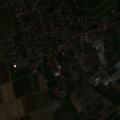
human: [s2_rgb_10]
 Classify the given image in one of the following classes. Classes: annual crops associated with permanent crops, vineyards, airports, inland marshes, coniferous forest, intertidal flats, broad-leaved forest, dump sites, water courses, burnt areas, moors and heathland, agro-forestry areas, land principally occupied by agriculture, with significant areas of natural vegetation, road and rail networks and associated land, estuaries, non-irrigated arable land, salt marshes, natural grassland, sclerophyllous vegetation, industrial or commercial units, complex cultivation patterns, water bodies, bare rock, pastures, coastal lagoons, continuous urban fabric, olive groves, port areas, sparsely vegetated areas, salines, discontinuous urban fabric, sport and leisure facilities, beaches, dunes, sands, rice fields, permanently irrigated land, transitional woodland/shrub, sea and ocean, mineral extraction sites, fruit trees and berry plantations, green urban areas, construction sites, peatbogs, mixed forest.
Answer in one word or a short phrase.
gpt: discontinuous urban fabric, non-irrigated arable land, vineyards